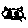
Label: cat